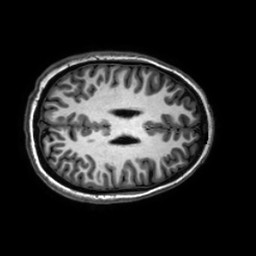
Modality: T1w
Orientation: axial
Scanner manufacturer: philips
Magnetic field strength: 3 T
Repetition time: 0.0096 s
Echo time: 0.0046 s